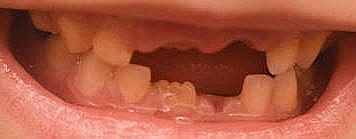
Condition: hypodontia